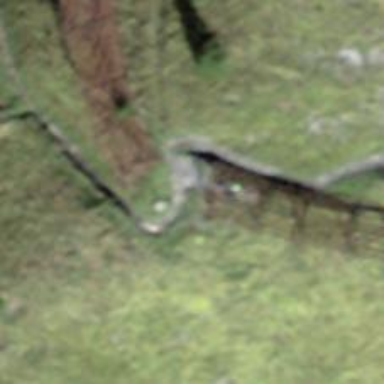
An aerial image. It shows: Bench.